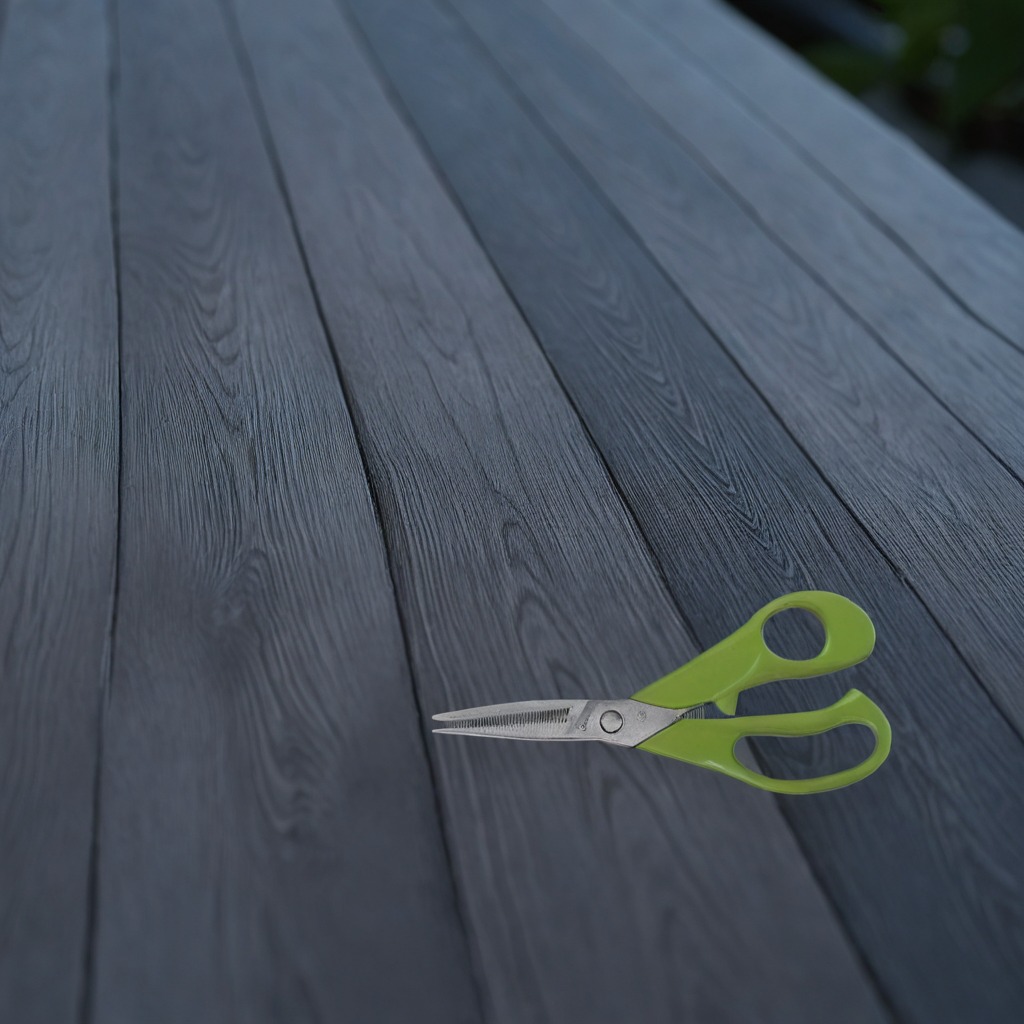
A scissor lying on a table in a small garage at twilight.